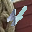
Label: 4